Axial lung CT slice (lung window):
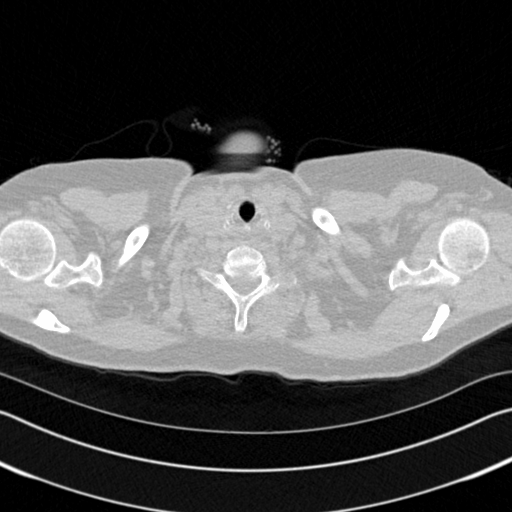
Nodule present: no